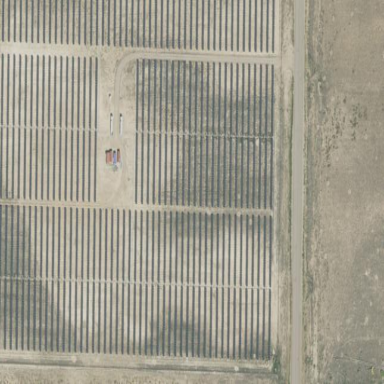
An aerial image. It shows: Solar power plant.